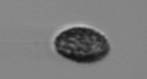
Label: Pseudochattonella_farcimen